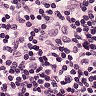
Metastatic tissue present: no